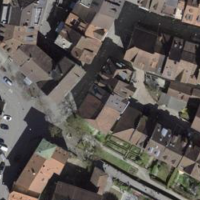
EUNIS habitat code: 54
Species observed at this site:
Erigeron karvinskianus
Cymbalaria muralis
Vespa crabro
Leontopodium nivale